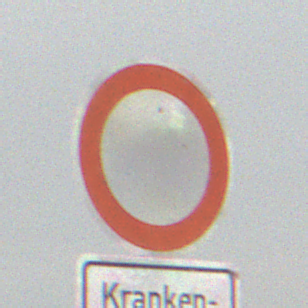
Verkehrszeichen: VerbotFahrzeugeAllerArt
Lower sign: BesondereFahrzeugeUndTransportgueter4
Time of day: MorningAfternoon
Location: Outdoor (Nature)
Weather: Overcast
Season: Winter
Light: Natural